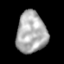
Tissue: lung
Cell type: Epithelial cells
Senescence score: 0.1878
Nuclear area (px): 1213
Mean DAPI intensity: 173.627